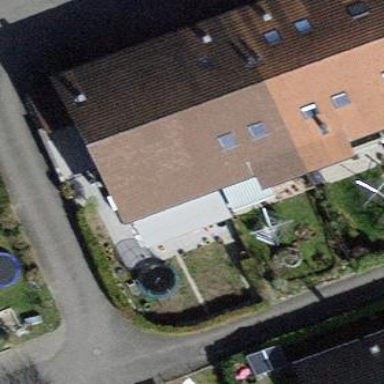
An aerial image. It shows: Building with tiled roof.